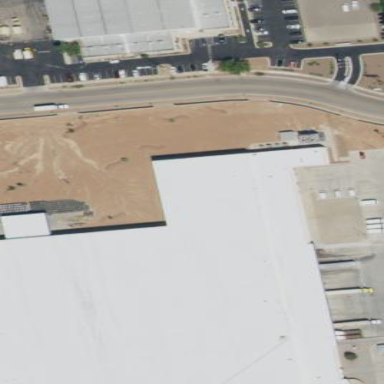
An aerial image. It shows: Building that serves as post depot.